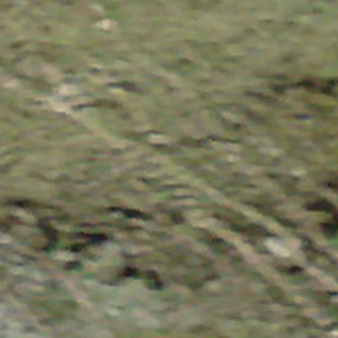
Label: other